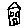
Label: house